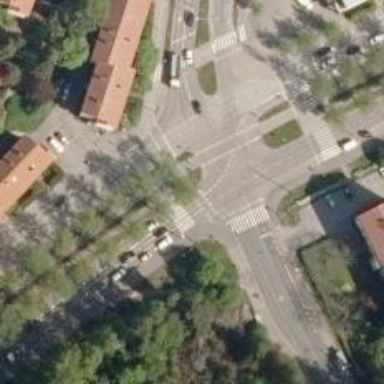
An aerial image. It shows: Asphalt cycleway.